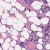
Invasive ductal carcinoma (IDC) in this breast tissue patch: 1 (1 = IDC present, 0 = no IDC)